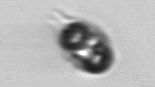
Label: Mesodinium